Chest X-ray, PA view. Patient: 21 years old, sex M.
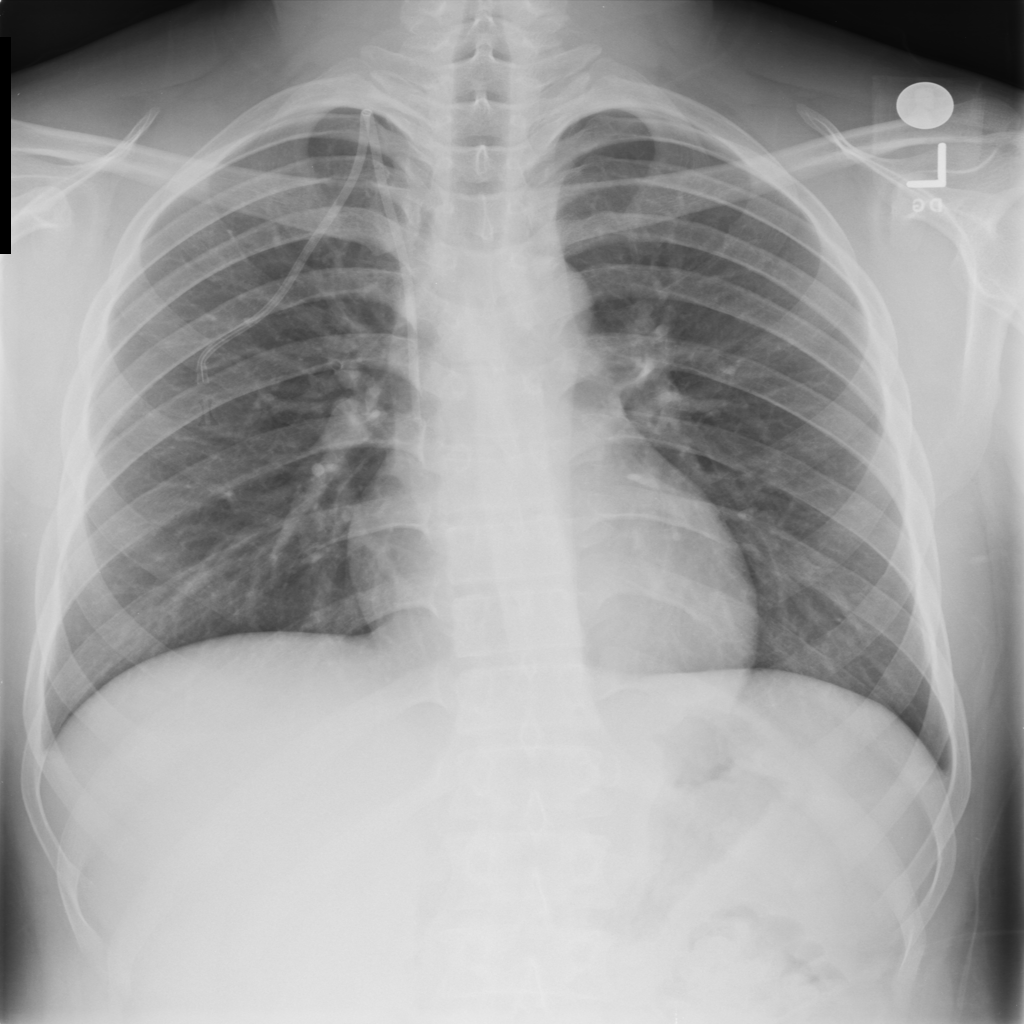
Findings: No Finding